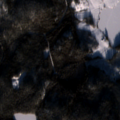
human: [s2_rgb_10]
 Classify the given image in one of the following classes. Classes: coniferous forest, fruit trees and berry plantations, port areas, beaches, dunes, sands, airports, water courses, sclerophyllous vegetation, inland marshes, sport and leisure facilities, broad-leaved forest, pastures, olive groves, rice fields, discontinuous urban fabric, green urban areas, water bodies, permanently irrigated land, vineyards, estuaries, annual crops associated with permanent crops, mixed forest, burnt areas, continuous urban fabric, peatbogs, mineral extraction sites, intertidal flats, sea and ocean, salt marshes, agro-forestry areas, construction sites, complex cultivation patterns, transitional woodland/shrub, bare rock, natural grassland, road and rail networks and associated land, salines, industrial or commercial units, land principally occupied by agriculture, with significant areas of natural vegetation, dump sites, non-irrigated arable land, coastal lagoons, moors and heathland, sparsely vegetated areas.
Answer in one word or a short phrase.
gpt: land principally occupied by agriculture, with significant areas of natural vegetation, coniferous forest, mixed forest, transitional woodland/shrub